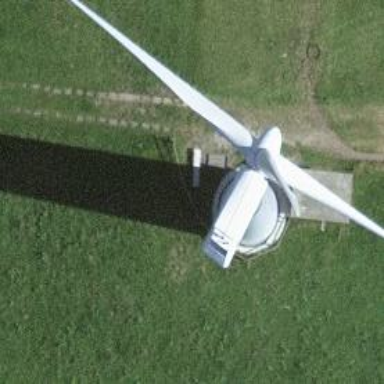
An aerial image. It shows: Wind generator powered by wind. The generator type is horizontal axis and it uses wind turbines.